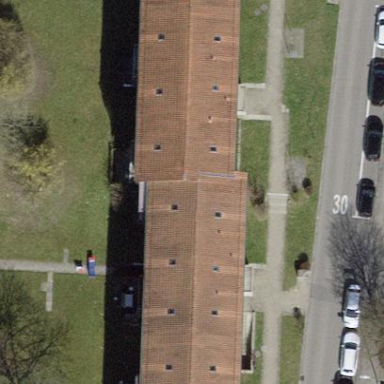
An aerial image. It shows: Building with tiled roof.